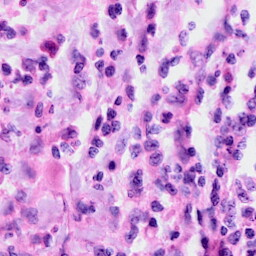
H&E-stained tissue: Cervix